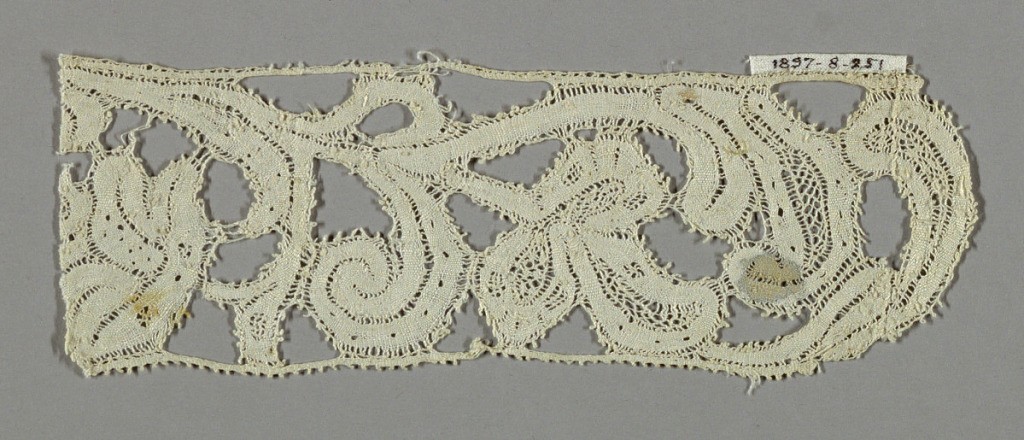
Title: Fragment
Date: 17th century
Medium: linen Technique: bobbin lace, discontinuous tape
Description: Lace fragment showing a ribbon-like serpentine floral design. No ground.